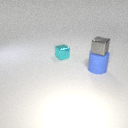
large blue rubber cylinder to the right of small cyan metal cube